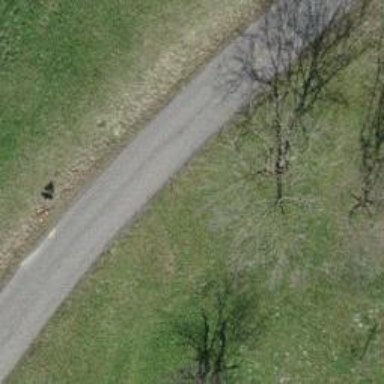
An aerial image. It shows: Well-maintained track road of grade 1.